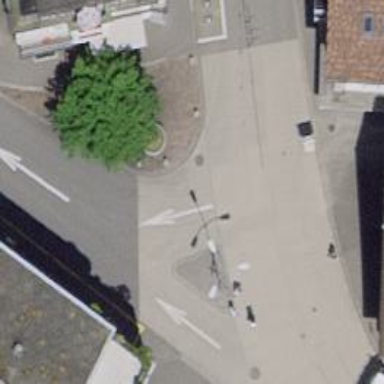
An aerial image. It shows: Asphalt road designated as living street.